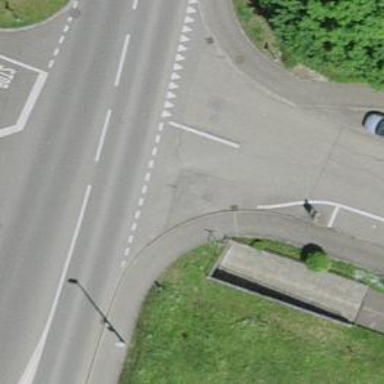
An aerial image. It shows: Tunnel footway.